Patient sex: M
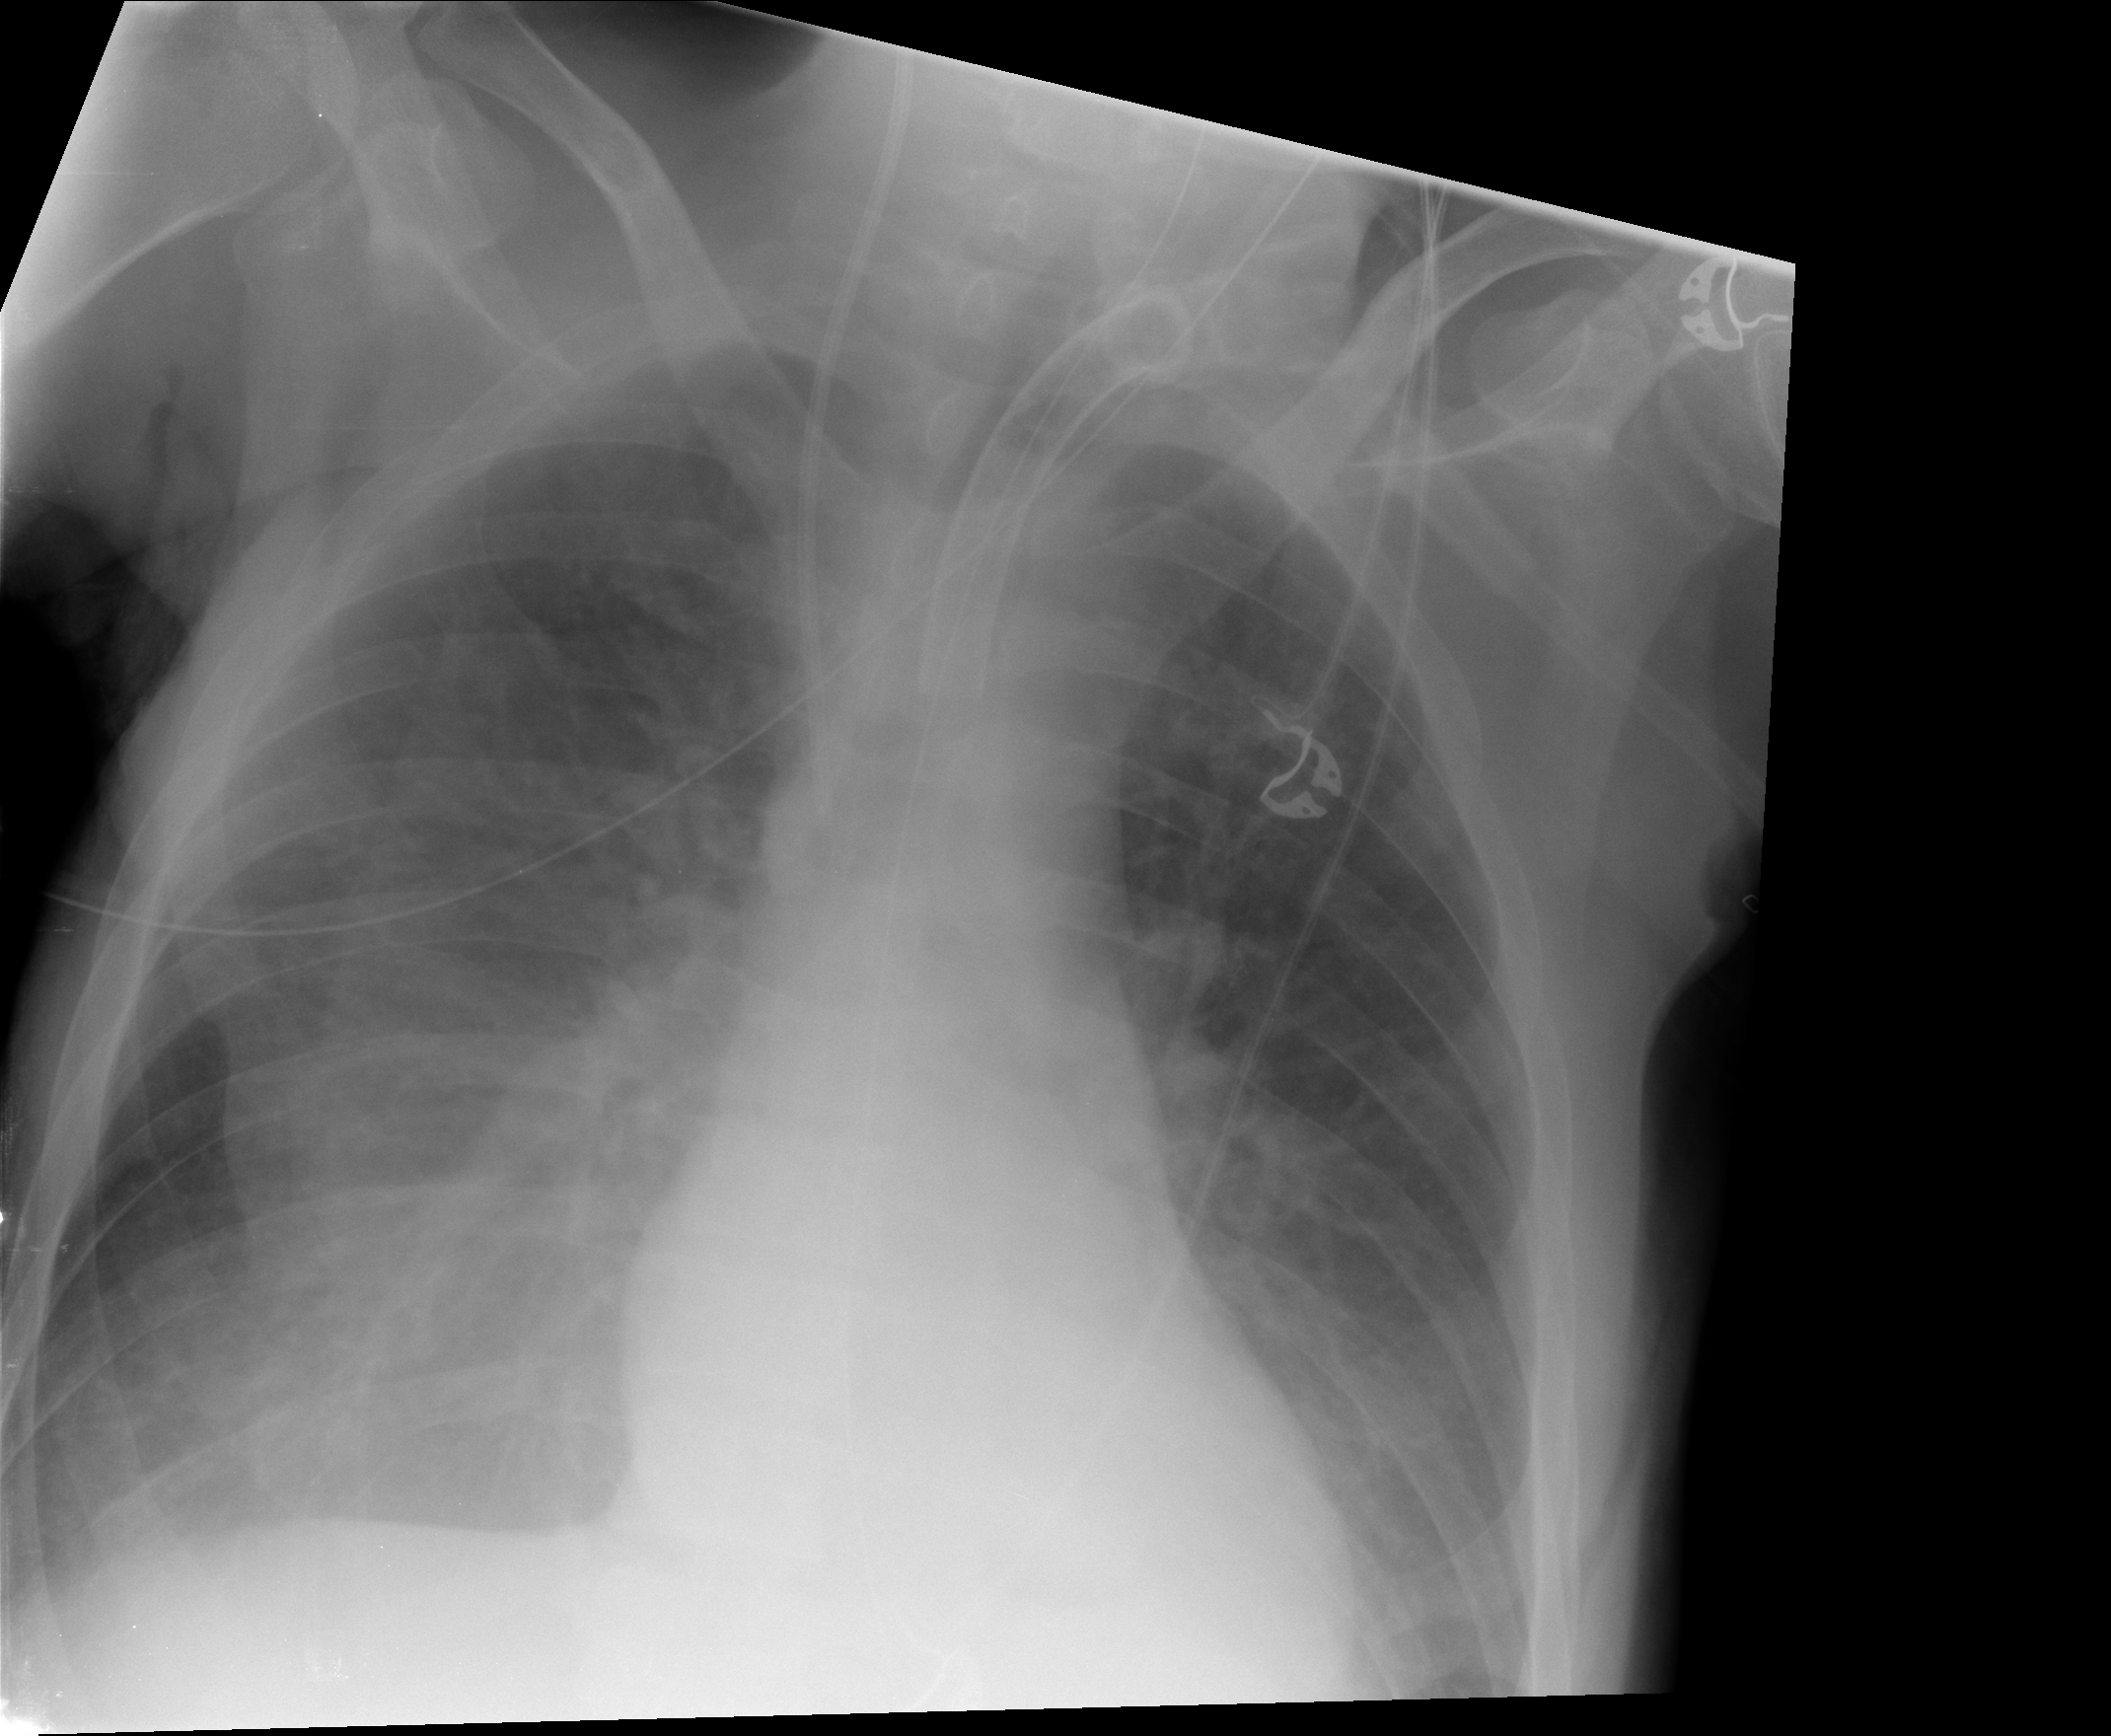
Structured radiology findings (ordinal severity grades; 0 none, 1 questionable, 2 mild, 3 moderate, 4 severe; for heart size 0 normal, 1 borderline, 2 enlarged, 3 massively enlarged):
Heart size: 0
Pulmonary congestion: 0
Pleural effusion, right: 2
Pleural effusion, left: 2
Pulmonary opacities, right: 2
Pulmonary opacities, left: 0
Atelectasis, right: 2
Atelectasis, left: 2